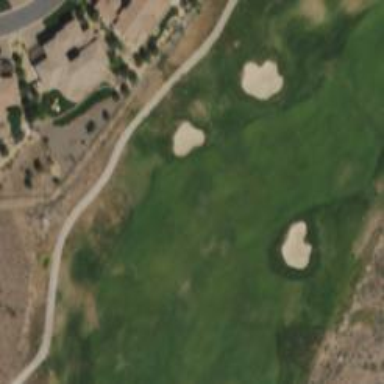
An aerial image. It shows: Golf hole.